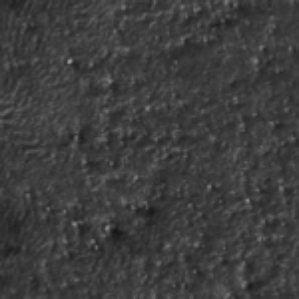
Label: frost